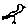
Label: bird